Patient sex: M
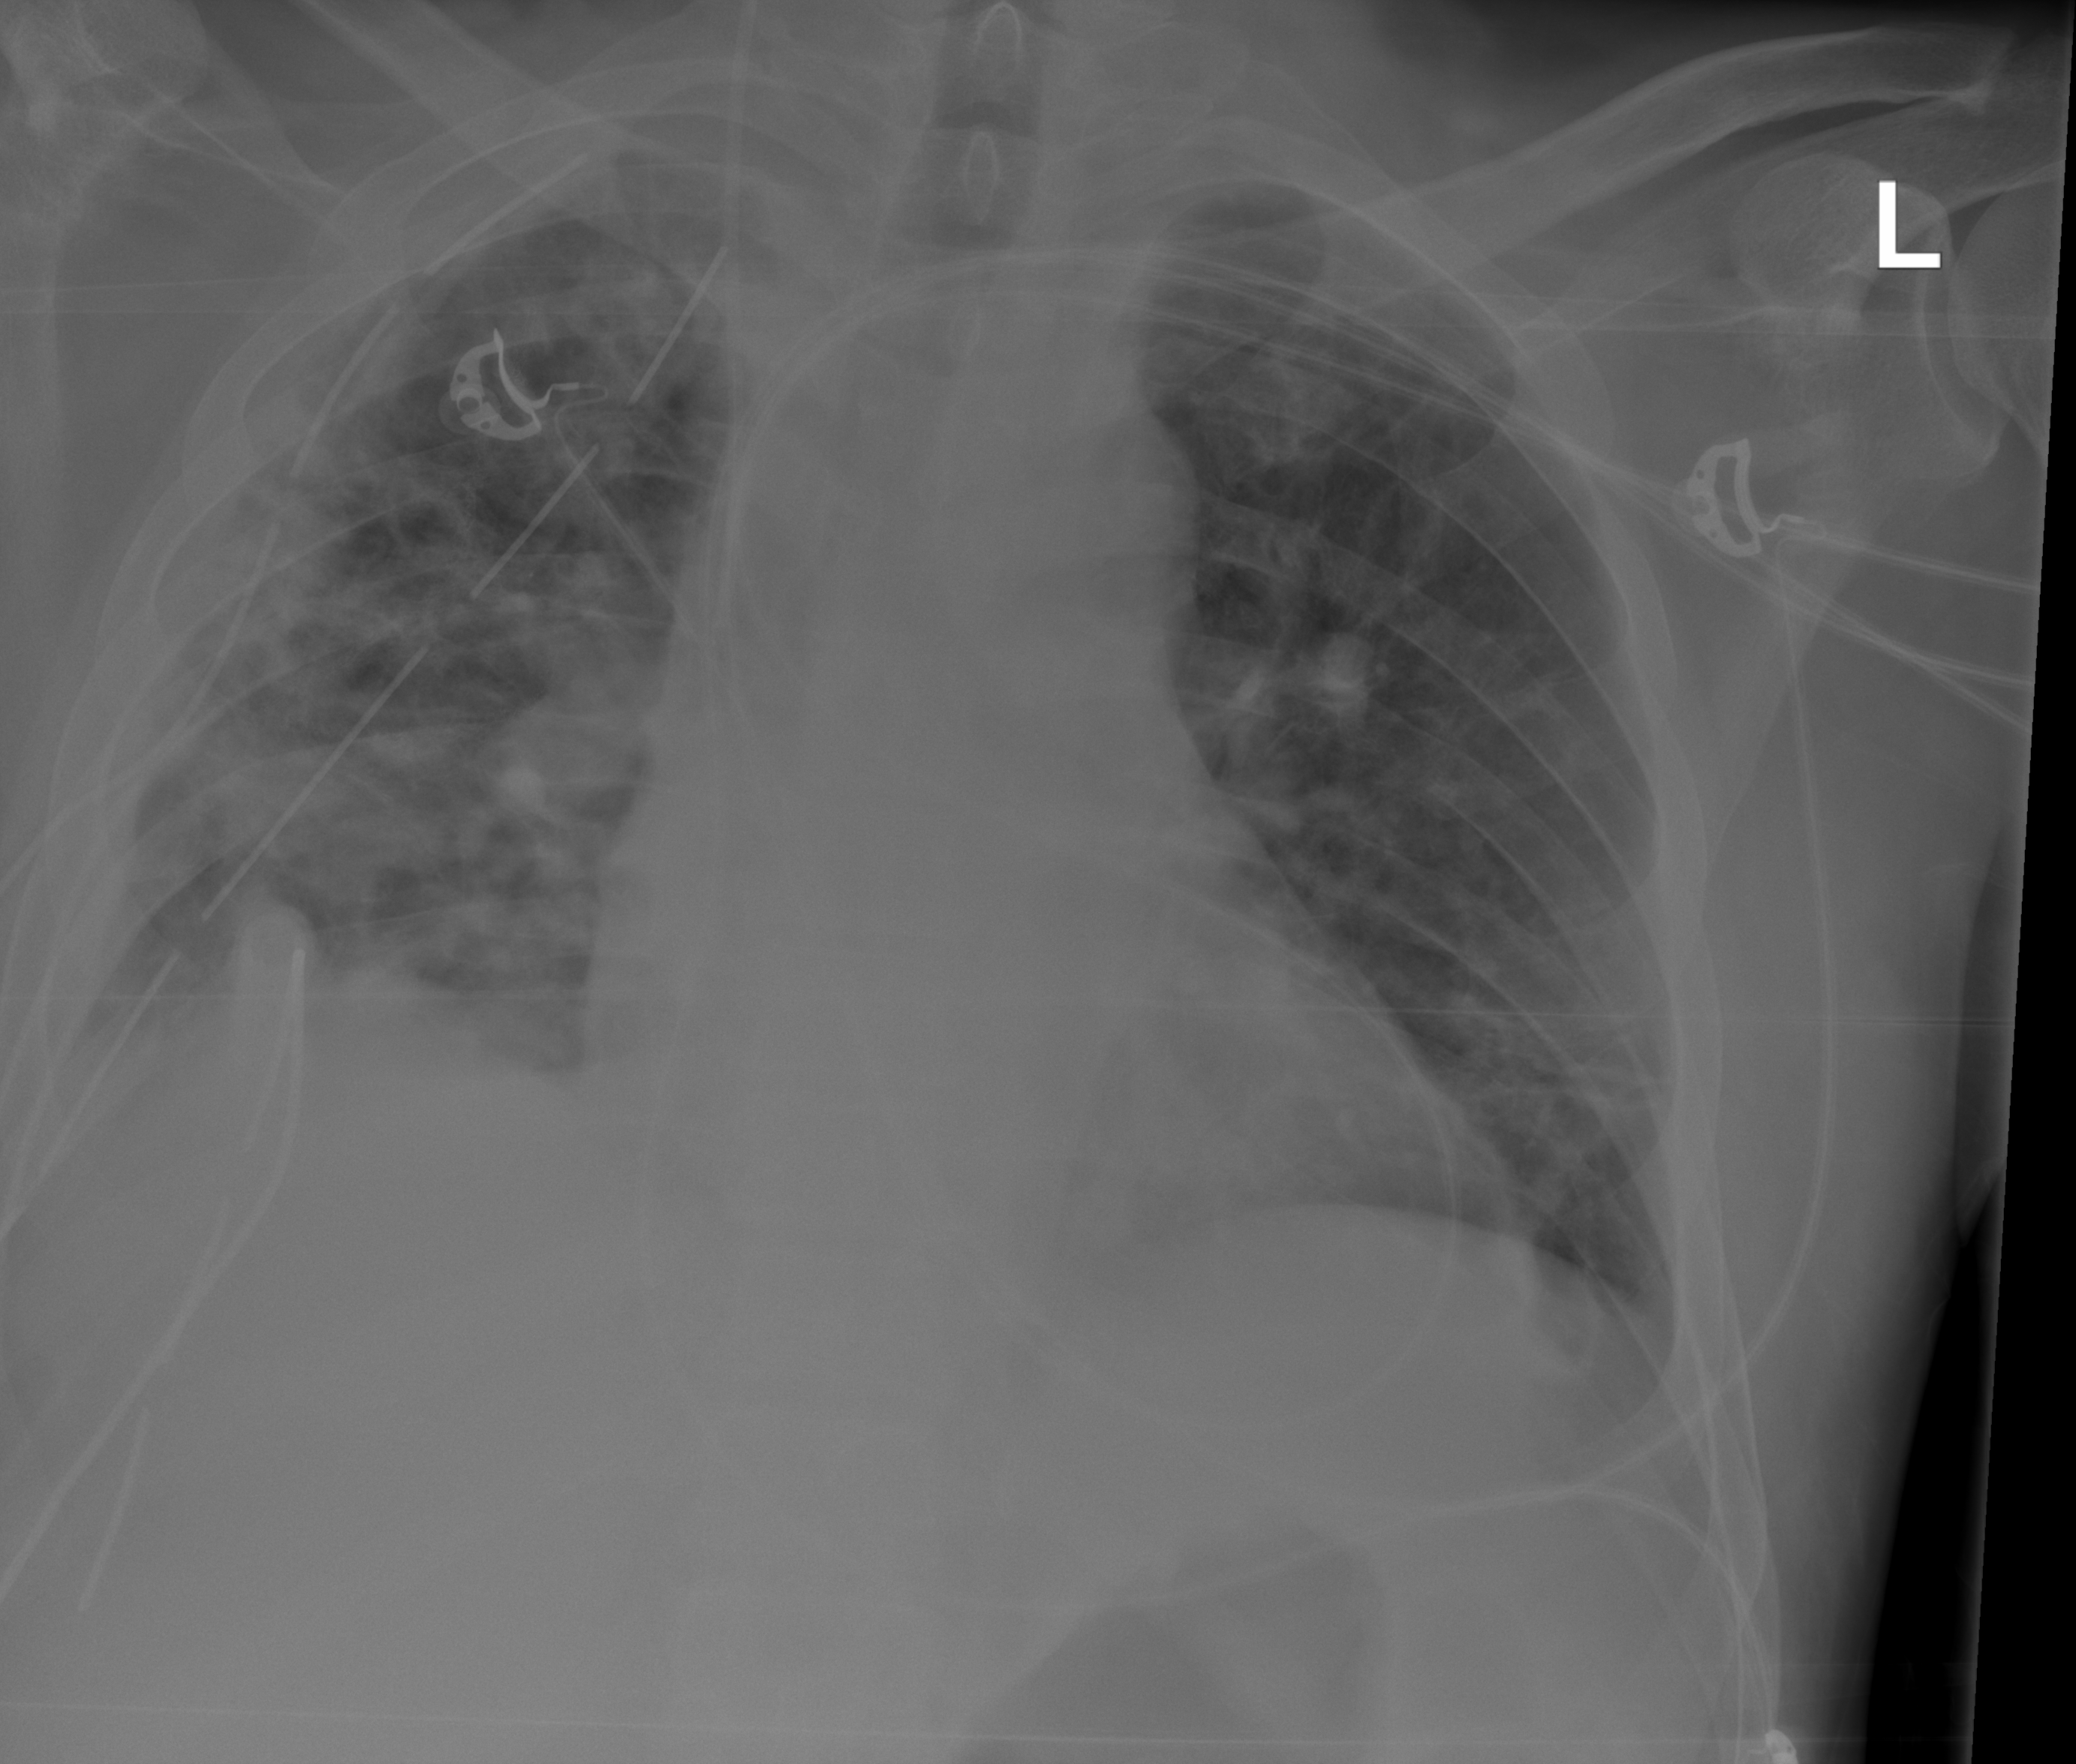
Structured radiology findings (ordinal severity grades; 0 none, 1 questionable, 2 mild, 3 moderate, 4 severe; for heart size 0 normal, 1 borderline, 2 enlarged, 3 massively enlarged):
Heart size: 0
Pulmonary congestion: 0
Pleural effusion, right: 0
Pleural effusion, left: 0
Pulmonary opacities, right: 3
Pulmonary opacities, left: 0
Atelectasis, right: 2
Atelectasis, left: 0